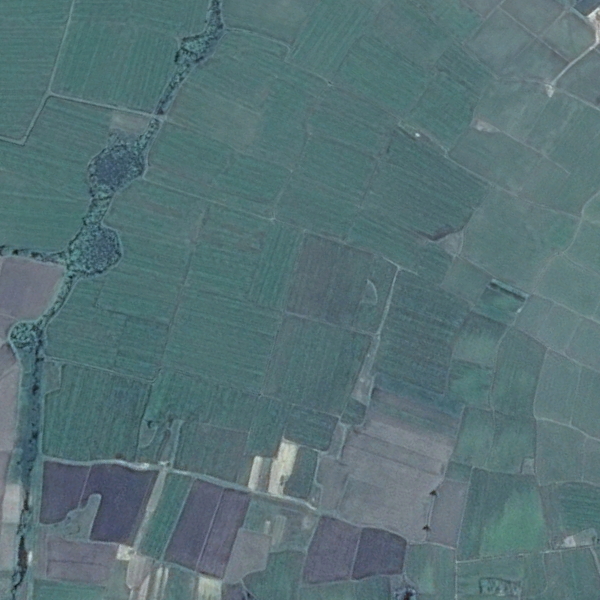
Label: Farmland